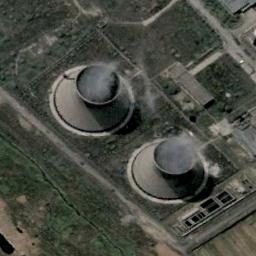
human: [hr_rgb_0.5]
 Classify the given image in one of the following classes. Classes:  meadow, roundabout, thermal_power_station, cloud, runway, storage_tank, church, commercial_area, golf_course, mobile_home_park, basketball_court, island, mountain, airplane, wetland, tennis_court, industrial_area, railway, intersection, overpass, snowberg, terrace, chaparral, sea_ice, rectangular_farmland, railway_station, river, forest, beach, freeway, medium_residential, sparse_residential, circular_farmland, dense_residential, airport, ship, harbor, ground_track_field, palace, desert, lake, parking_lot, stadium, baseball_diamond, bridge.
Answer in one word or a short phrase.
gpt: thermal_power_station